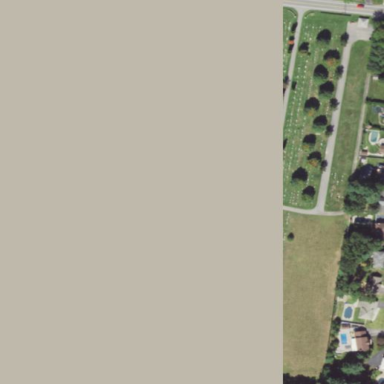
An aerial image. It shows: Cemetery.